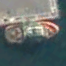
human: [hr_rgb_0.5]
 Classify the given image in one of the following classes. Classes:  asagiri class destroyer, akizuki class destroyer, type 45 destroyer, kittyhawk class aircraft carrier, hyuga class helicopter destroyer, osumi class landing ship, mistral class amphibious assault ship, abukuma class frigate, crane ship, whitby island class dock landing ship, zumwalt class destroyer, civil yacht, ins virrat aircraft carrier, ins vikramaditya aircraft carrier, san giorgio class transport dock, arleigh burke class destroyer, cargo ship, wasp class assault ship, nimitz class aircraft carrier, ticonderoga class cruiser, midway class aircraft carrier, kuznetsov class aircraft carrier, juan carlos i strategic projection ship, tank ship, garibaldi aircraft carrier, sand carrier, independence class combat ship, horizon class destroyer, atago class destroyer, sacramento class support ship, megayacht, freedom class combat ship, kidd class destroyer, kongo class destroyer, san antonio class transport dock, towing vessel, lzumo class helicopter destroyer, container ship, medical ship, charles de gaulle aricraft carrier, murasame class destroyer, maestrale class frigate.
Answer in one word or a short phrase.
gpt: Towing vessel